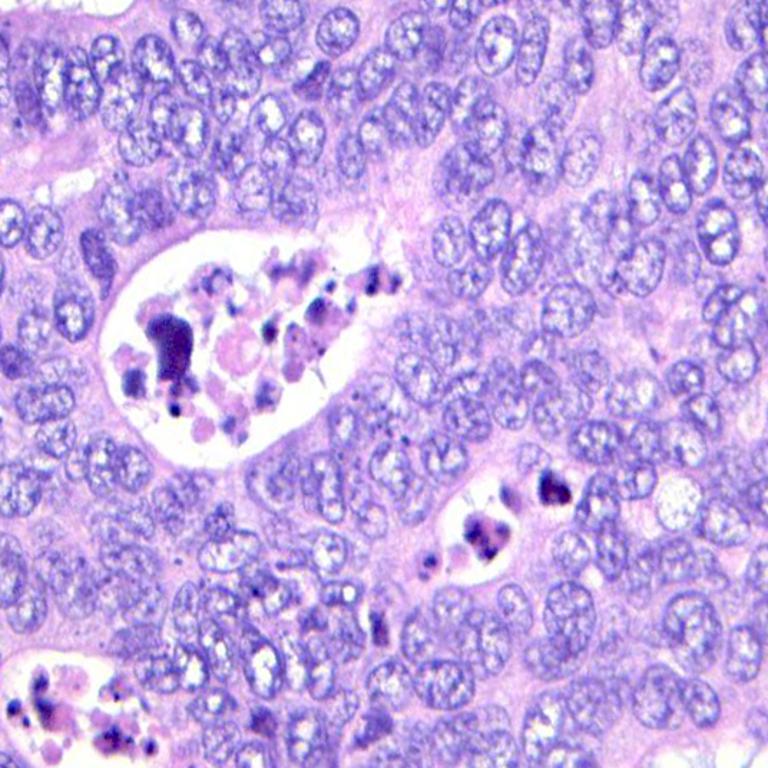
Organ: colon
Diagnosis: adenocarcinomas